Field crop: maize
Growth stage: 2
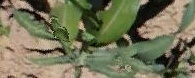
Species: maize